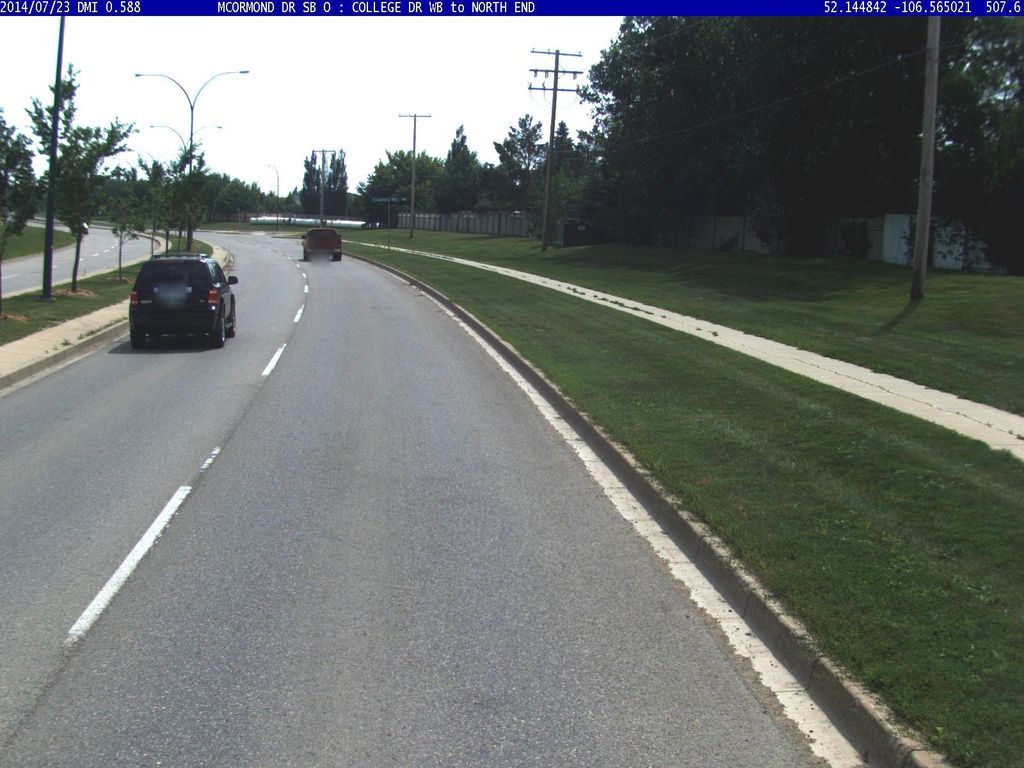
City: saskatoon